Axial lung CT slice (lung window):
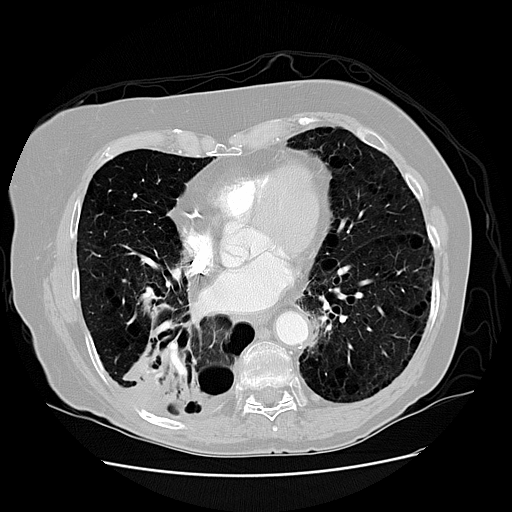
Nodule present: yes
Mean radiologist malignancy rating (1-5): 2